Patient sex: M
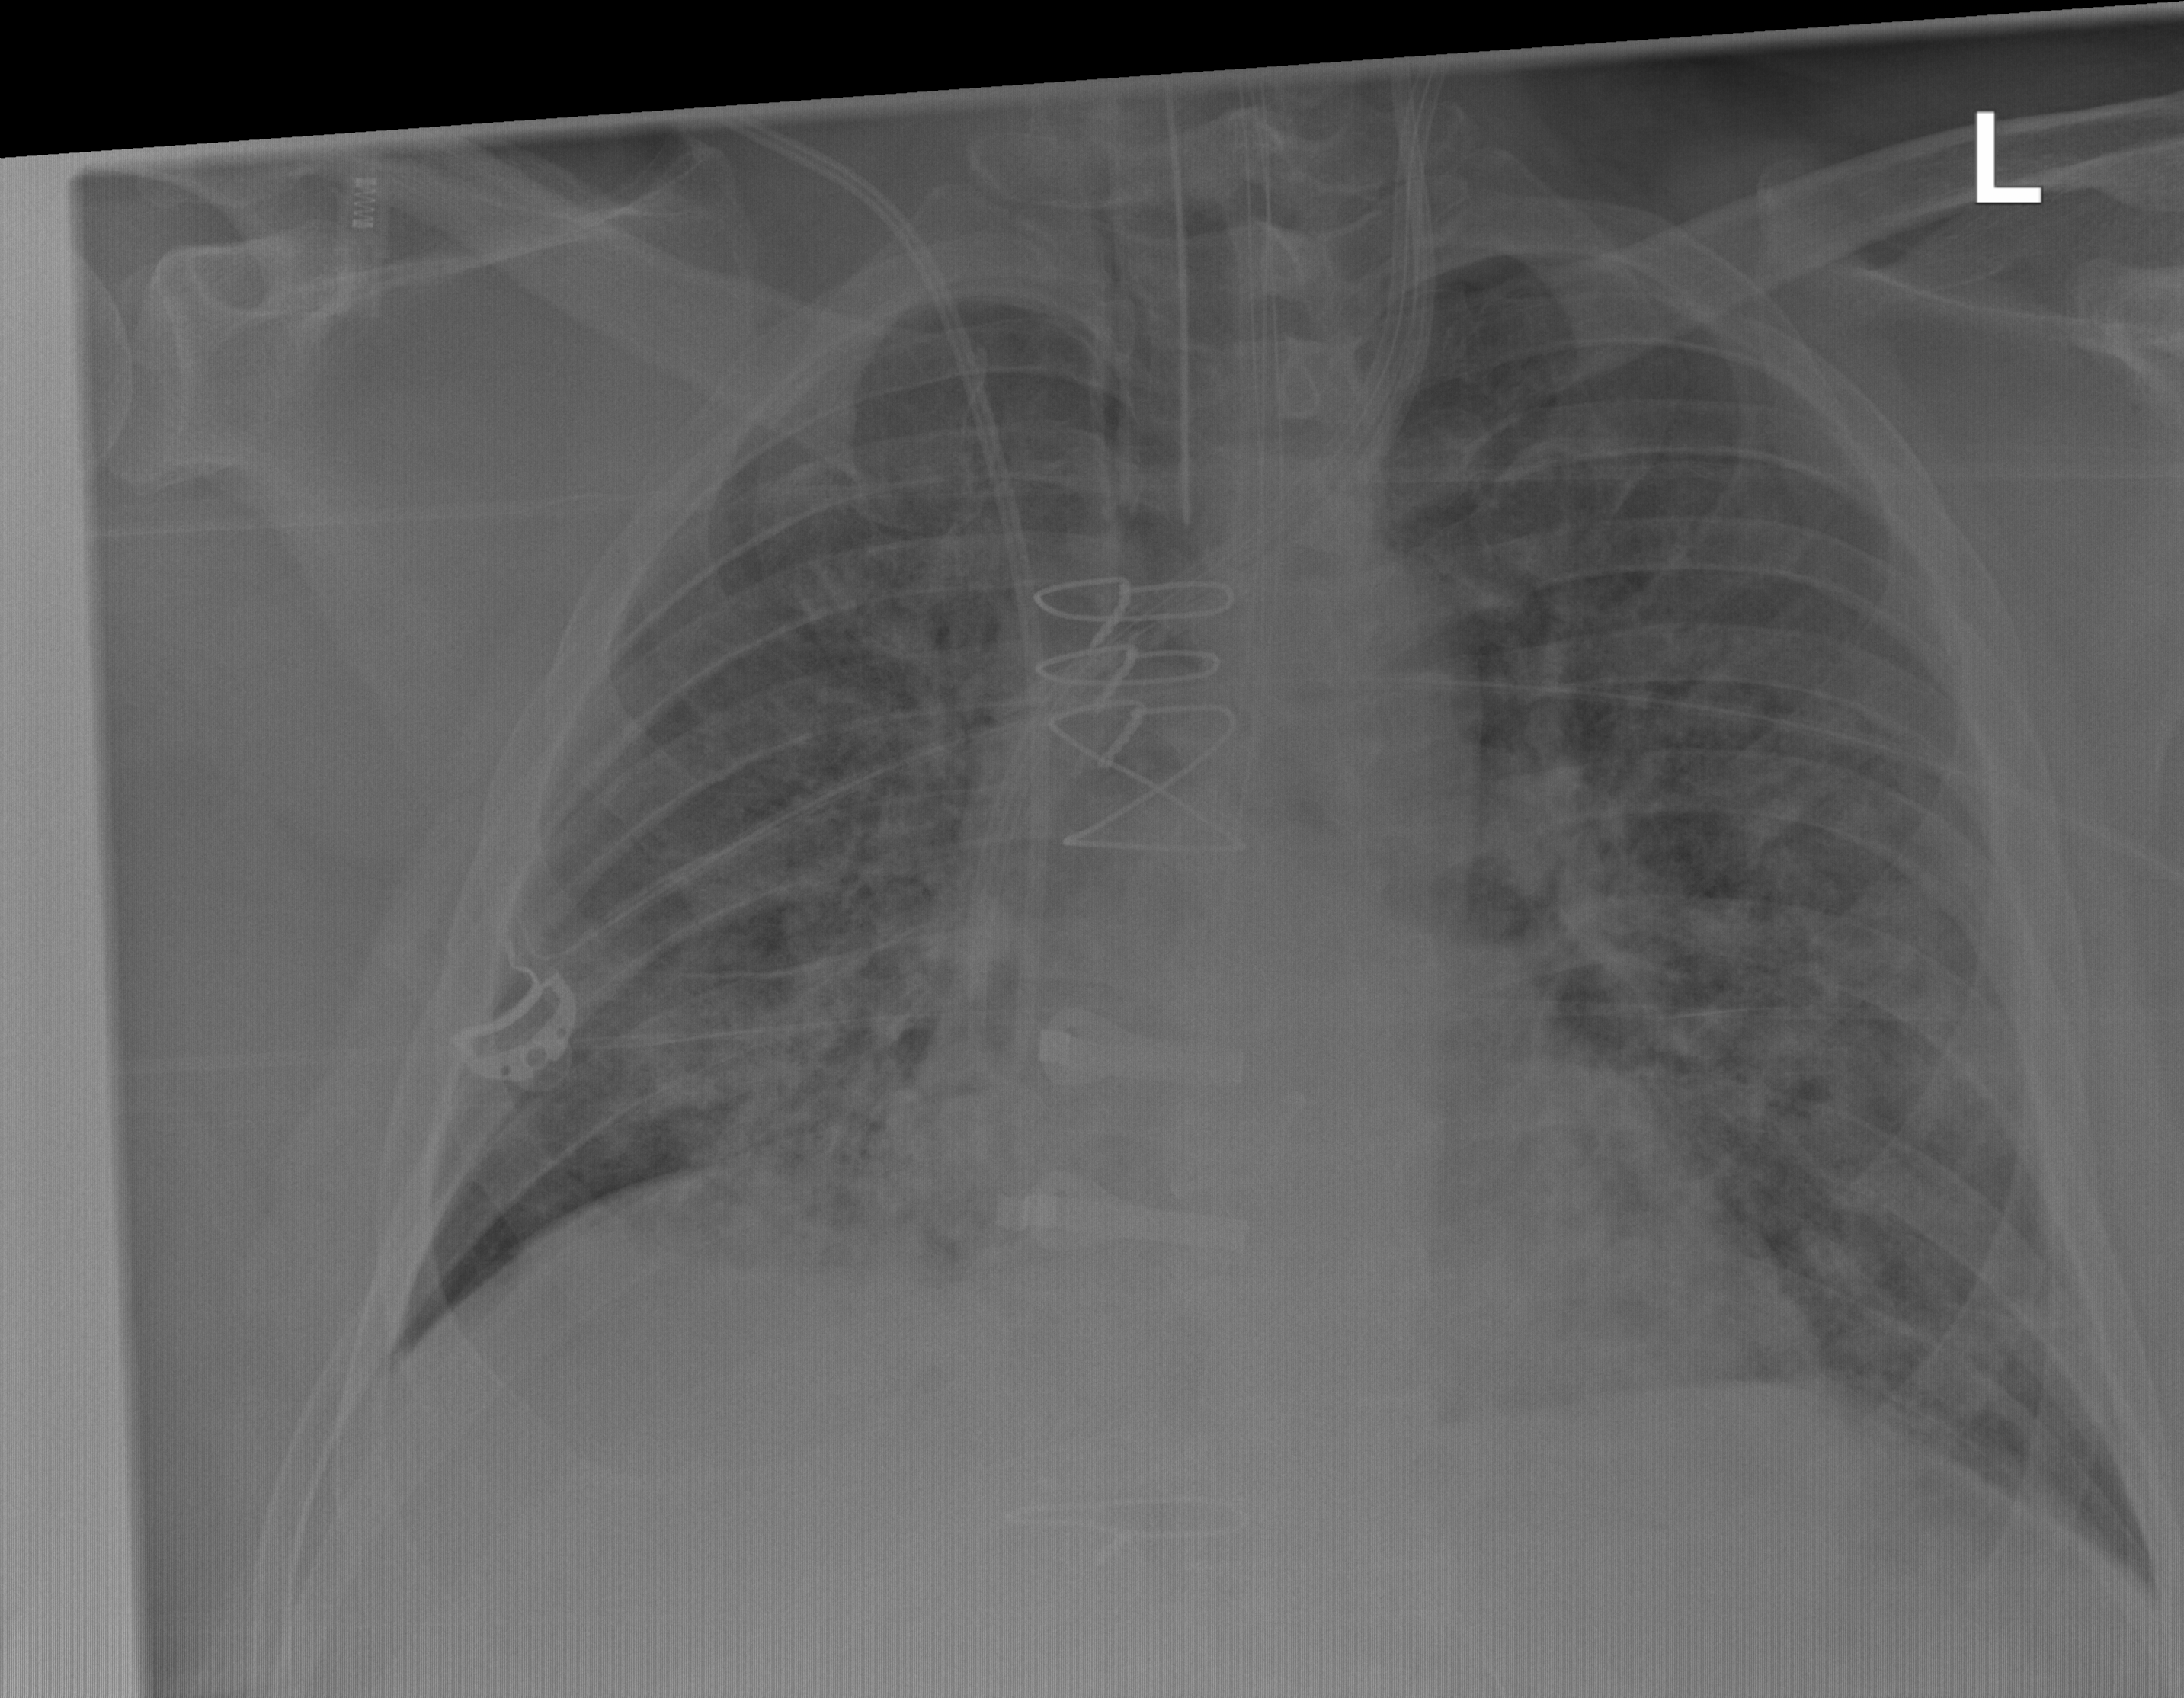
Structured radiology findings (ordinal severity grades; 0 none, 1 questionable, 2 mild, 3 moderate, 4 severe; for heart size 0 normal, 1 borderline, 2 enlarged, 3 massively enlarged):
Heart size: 0
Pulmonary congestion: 0
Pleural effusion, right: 0
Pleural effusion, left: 0
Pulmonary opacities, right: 3
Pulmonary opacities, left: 3
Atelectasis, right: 0
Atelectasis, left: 0